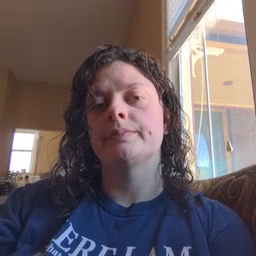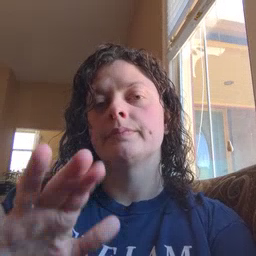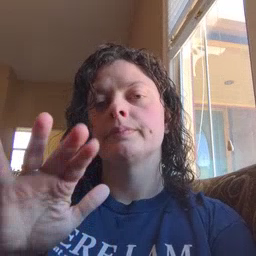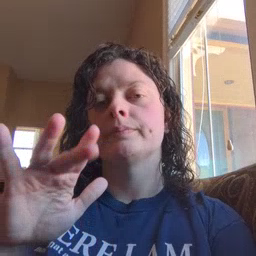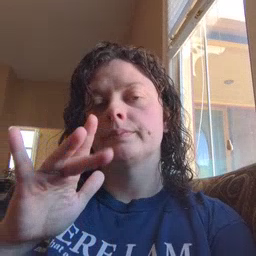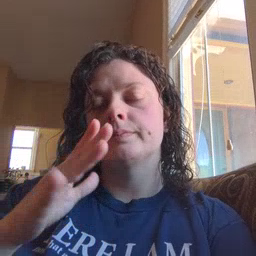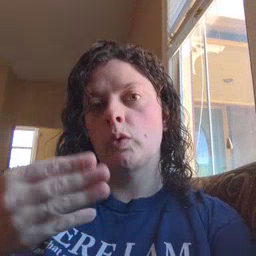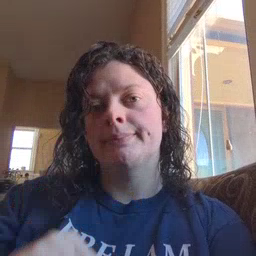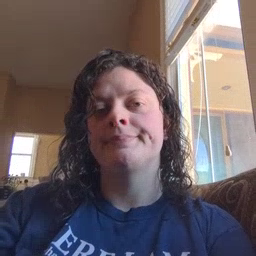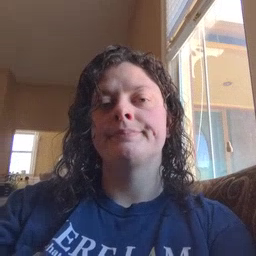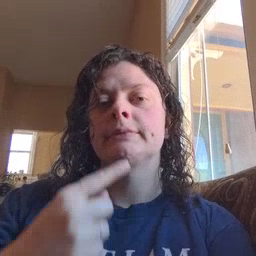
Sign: story